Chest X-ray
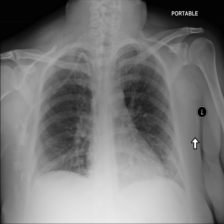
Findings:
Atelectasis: positive
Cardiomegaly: negative
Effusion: positive
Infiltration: negative
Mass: negative
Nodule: negative
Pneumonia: negative
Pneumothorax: negative
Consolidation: negative
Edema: negative
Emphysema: negative
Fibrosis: negative
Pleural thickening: negative
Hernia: negative